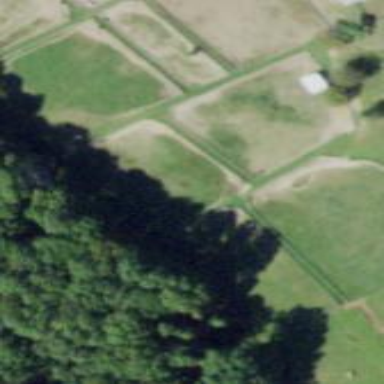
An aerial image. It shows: Farmyard area.